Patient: sex M, age 62
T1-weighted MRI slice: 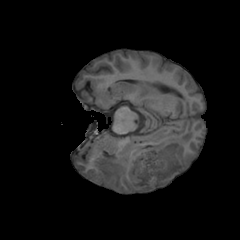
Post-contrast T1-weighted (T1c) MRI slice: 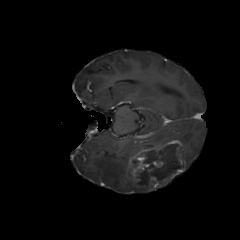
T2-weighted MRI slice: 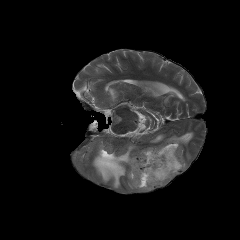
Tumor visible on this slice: yes
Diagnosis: Glioblastoma, IDH-wildtype
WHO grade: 4